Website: lowes
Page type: payment
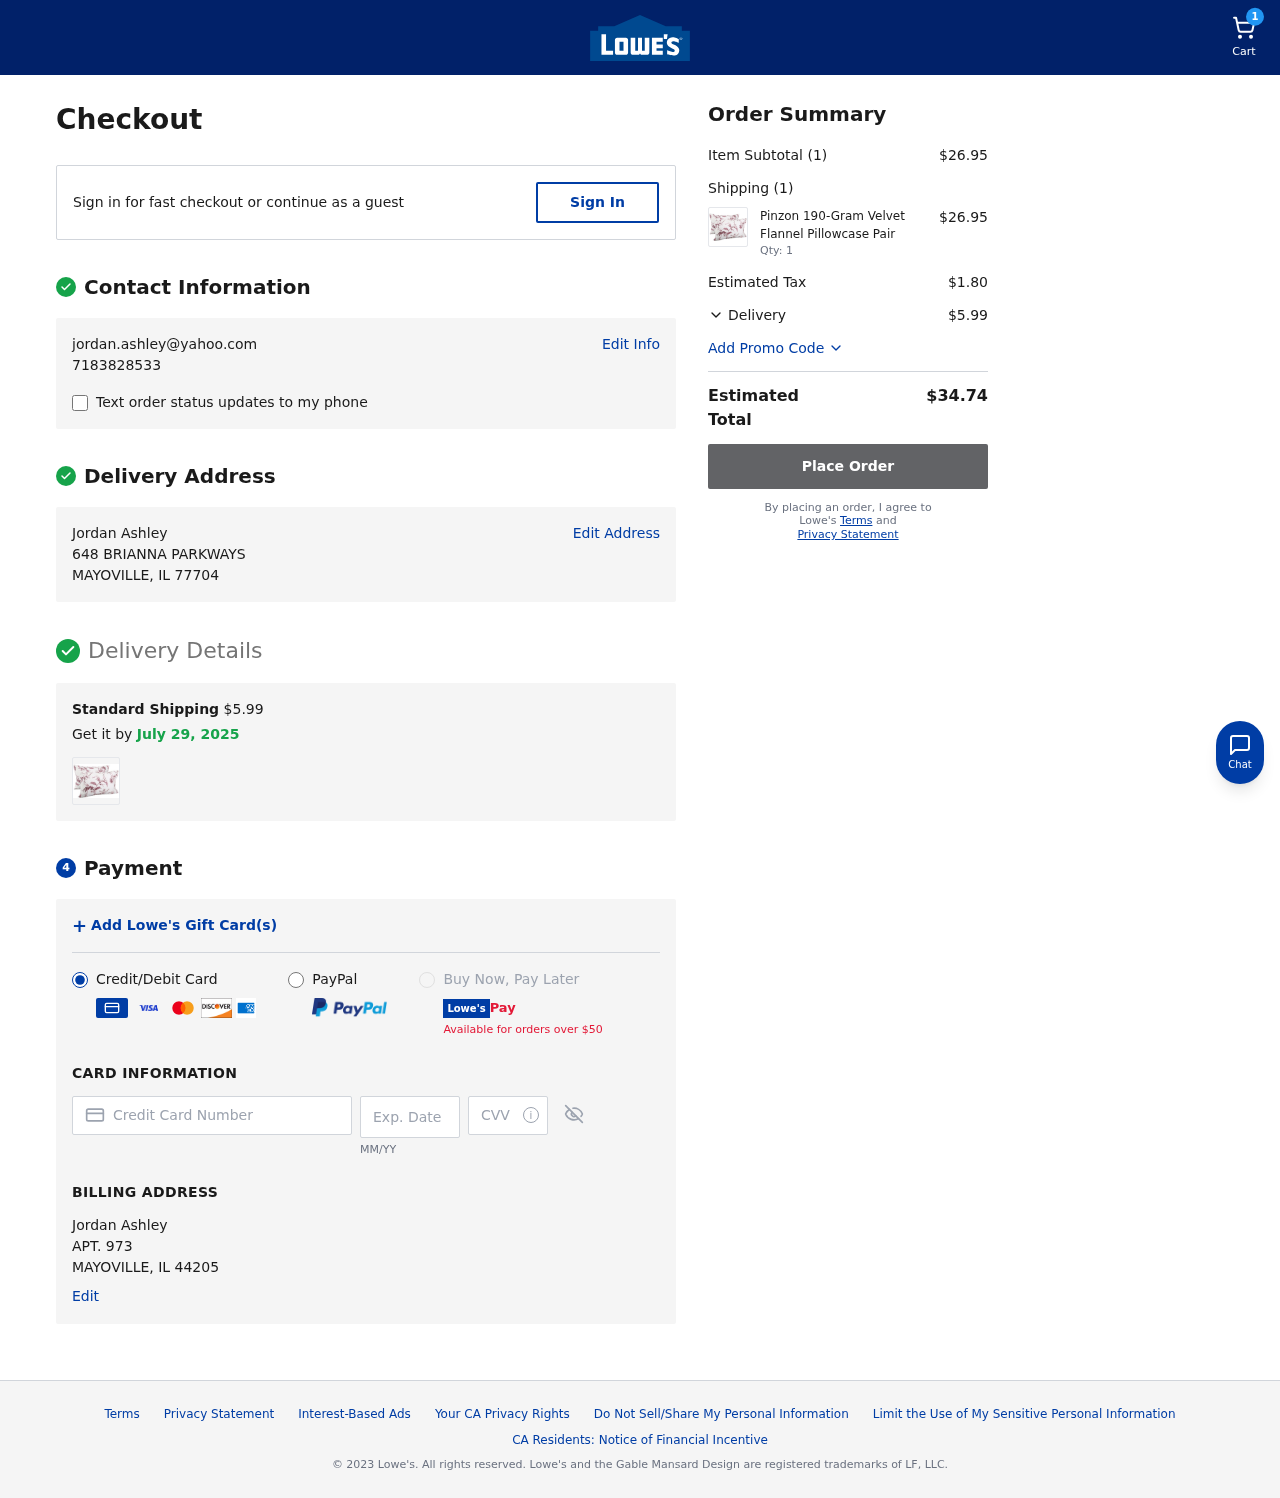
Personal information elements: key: PII_CARD_CVV
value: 145
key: PII_CARD_EXPIRY
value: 04/30
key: PII_CARD_NUMBER
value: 6511 4163 5557 8847
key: PII_CITY_STATE_ZIP2
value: MAYOVILLE, IL 44205
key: PII_EMAIL
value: jordan.ashley@yahoo.com
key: PII_FULLNAME
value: Jordan Ashley
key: PII_FULLNAME2
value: Jordan Ashley
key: PII_PHONE
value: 7183828533
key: PII_STREET
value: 648 BRIANNA PARKWAYS
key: PII_STREET2
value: APT. 973
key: PII_CITY_STATE_ZIP
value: MAYOVILLE, IL 77704
Product elements: key: PRODUCT1_NAME
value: Pinzon 190-Gram Velvet Flannel Pillowcase Pair
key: PRODUCT1_PRICE
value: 26.95
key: PRODUCT1_QUANTITY
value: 1
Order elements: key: ORDER_NUM_ITEMS
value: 1
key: ORDER_SHIPPING_COST
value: $5.99
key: ORDER_DELIVERY_DATE
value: July 29, 2025
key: ORDER_SUBTOTAL
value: $26.95
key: ORDER_NUM_ITEMS2
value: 1
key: ORDER_TAX
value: $1.80
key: ORDER_SHIPPING_COST2
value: $5.99
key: ORDER_TOTAL
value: $34.74